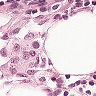
Metastatic tissue present: no